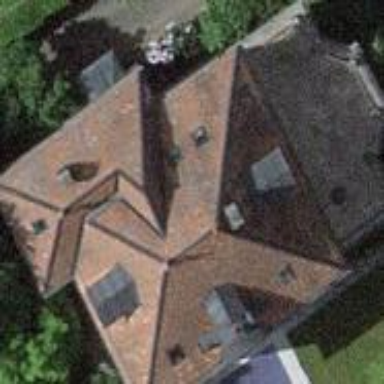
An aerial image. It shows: Building with hipped roof shape.